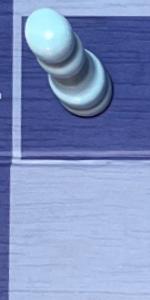
Label: Empty